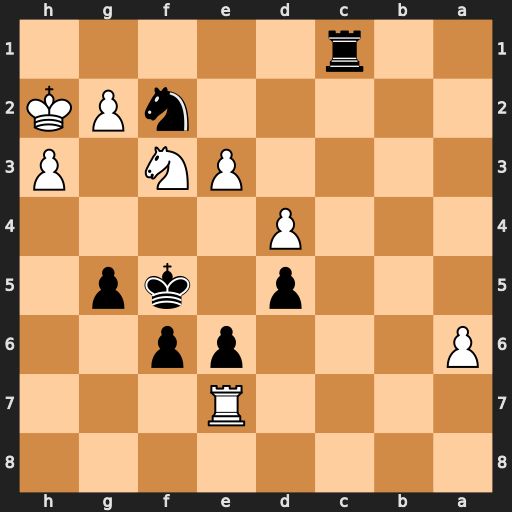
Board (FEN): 8/4R3/P3pp2/3p1kp1/3P4/4PN1P/5nPK/2r5
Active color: b
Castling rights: -
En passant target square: -
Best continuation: Rh1+ Kg3 Ne4#